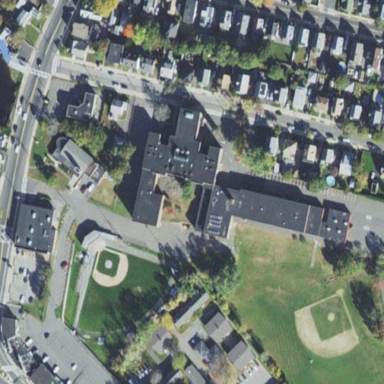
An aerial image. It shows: School building.